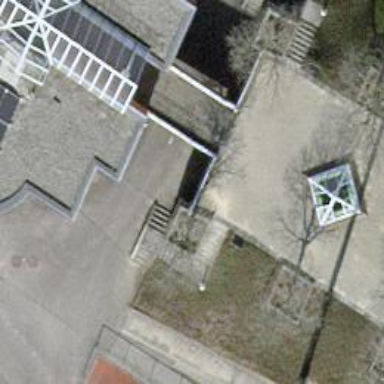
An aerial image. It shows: Footway tunnel passing through building.